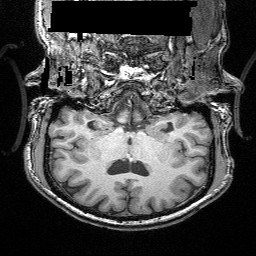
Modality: T1w
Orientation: sagittal
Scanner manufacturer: siemens
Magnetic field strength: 3 T
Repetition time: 2.25 s
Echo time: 0.00418 s